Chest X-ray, PA view. Patient: 13 years old, sex M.
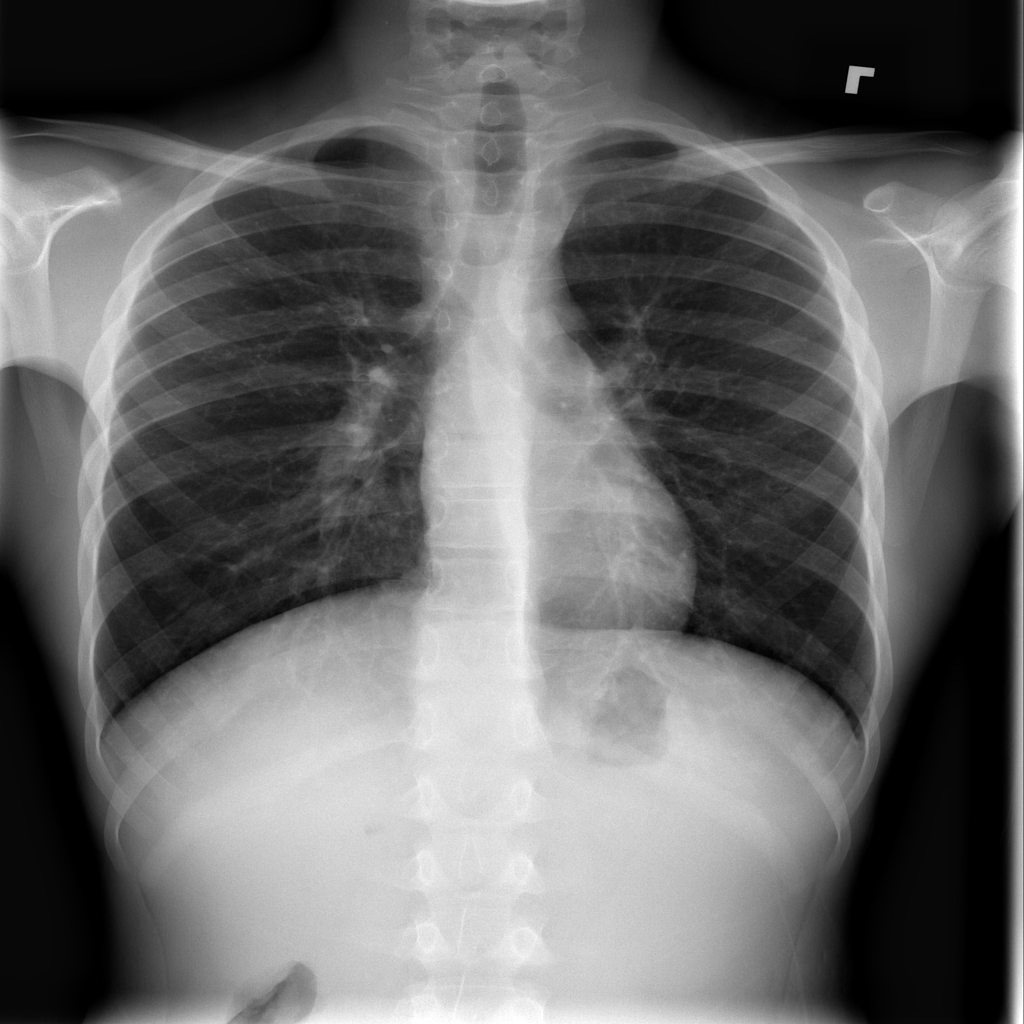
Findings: Pleural_Thickening